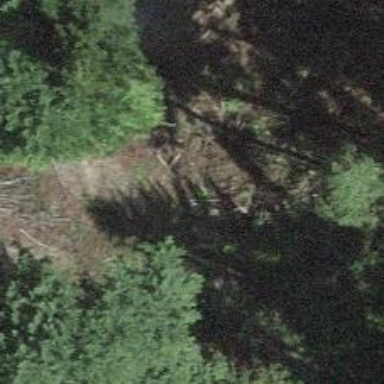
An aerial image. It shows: Culvert tunnel.